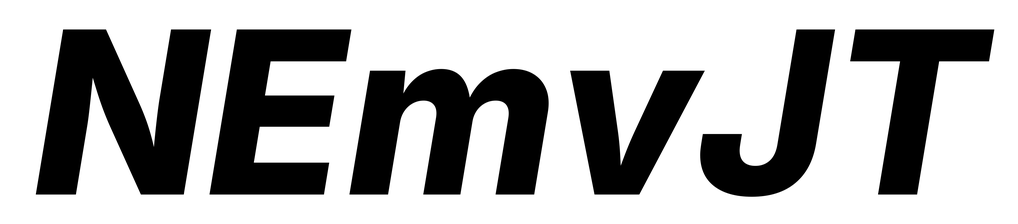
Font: Inter-Italic_ExtraBold_Italic